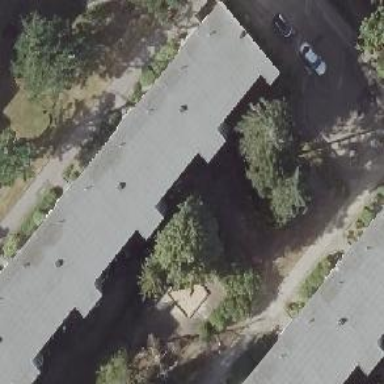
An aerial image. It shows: Flat-roofed residential building.